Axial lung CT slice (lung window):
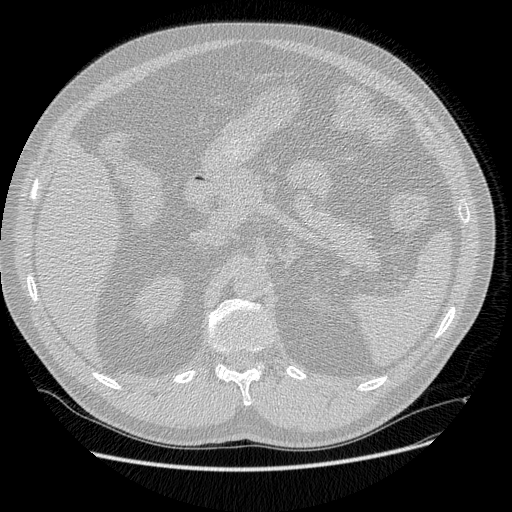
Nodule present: no